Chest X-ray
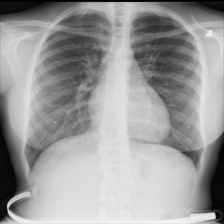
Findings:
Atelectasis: negative
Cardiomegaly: negative
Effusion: negative
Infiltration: negative
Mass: negative
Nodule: negative
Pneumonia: negative
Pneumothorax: negative
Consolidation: negative
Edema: negative
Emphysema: negative
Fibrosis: negative
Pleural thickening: negative
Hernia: negative